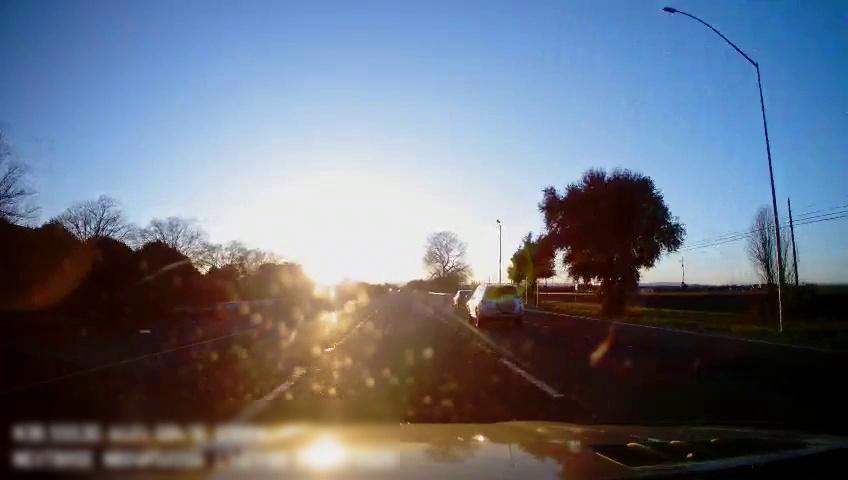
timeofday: Day
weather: Sunny
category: Drivable Space
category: Vehicles | Car
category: Vehicles | SUV
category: Lanes | Alternate Lane
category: Lanes | Current Lane
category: Lanes | Current Lane
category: Lanes | Alternate Lane
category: Lanes | Alternate Lane